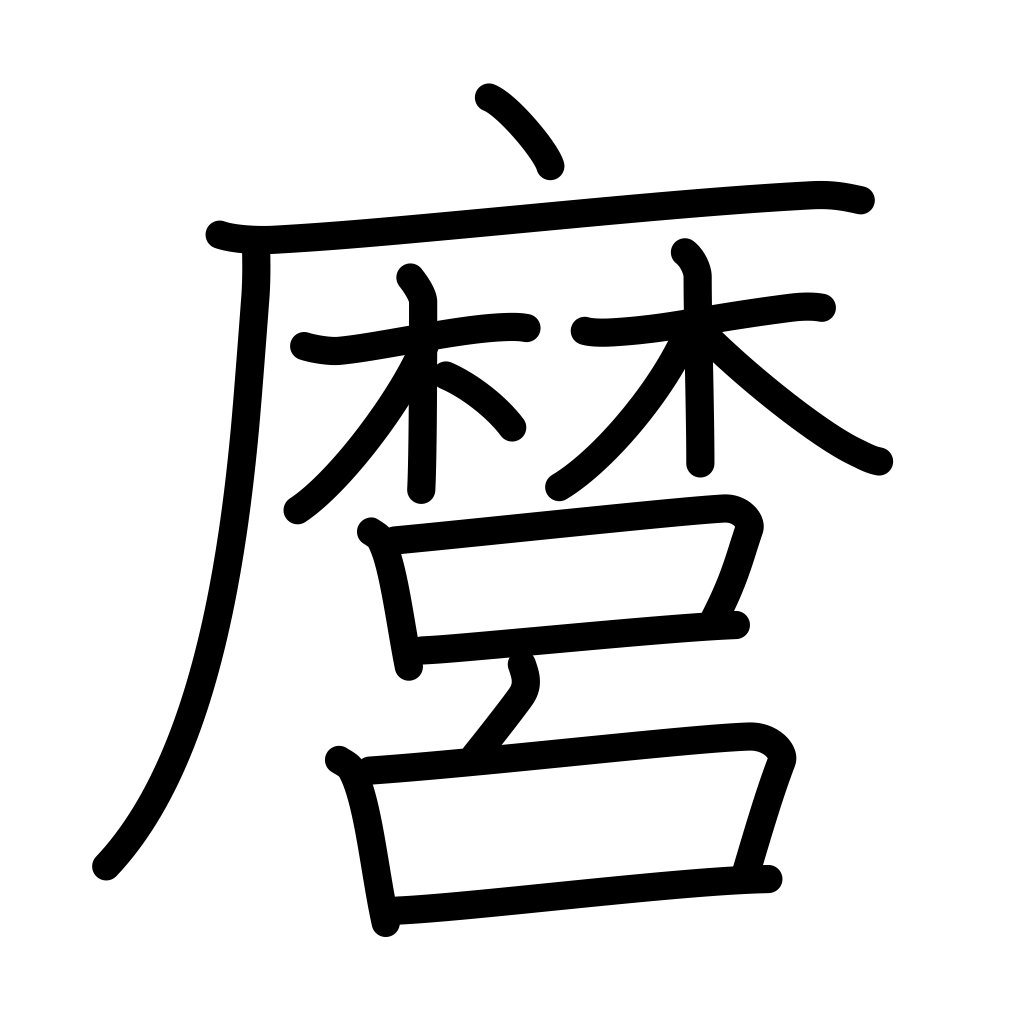
Meaning: I, you